Question: I got a deprecation message when running my app: 'DEPRECATION: Using the Ember.Location.registerImplementation is no longer supported. Register your custom location implementation with the container instead.'. The code is in the app.js.
It is for the hashbang functionality, and I saw someone already written a nice implementation for that: <URL>
So I literally copied and pasted that code. But after fiddling I could not get it to work. It is because App.register trows an error: 'Uncaught TypeError: undefined is not a function'

I have also tested with 'App.__container__.register'. However that does also not work. Is there something changed with the latest Ember CLI that I am not aware of?
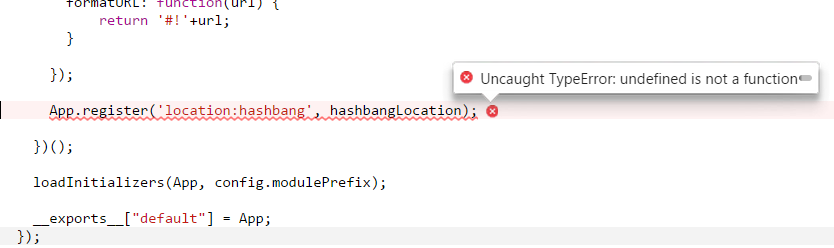
Answer: Ember CLI doesn't use 'App' as a global namespace, it uses ES6 modules.
You can create a new initializer in 'app/initialzers':
'''
export default {
name: 'hashbang',
initialize: function(container, application) {
// your code here
}
}
'''
The initializer is passed the container as a parameter.